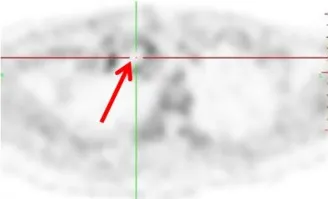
Imaging changes of patients before and after treatment. (E, F), After 15 cycles of treatment (solid tumor, dmax = 46mm * 33mm, and no tumor activity and SUVmax 2.4).
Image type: radiology (pet)